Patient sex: M
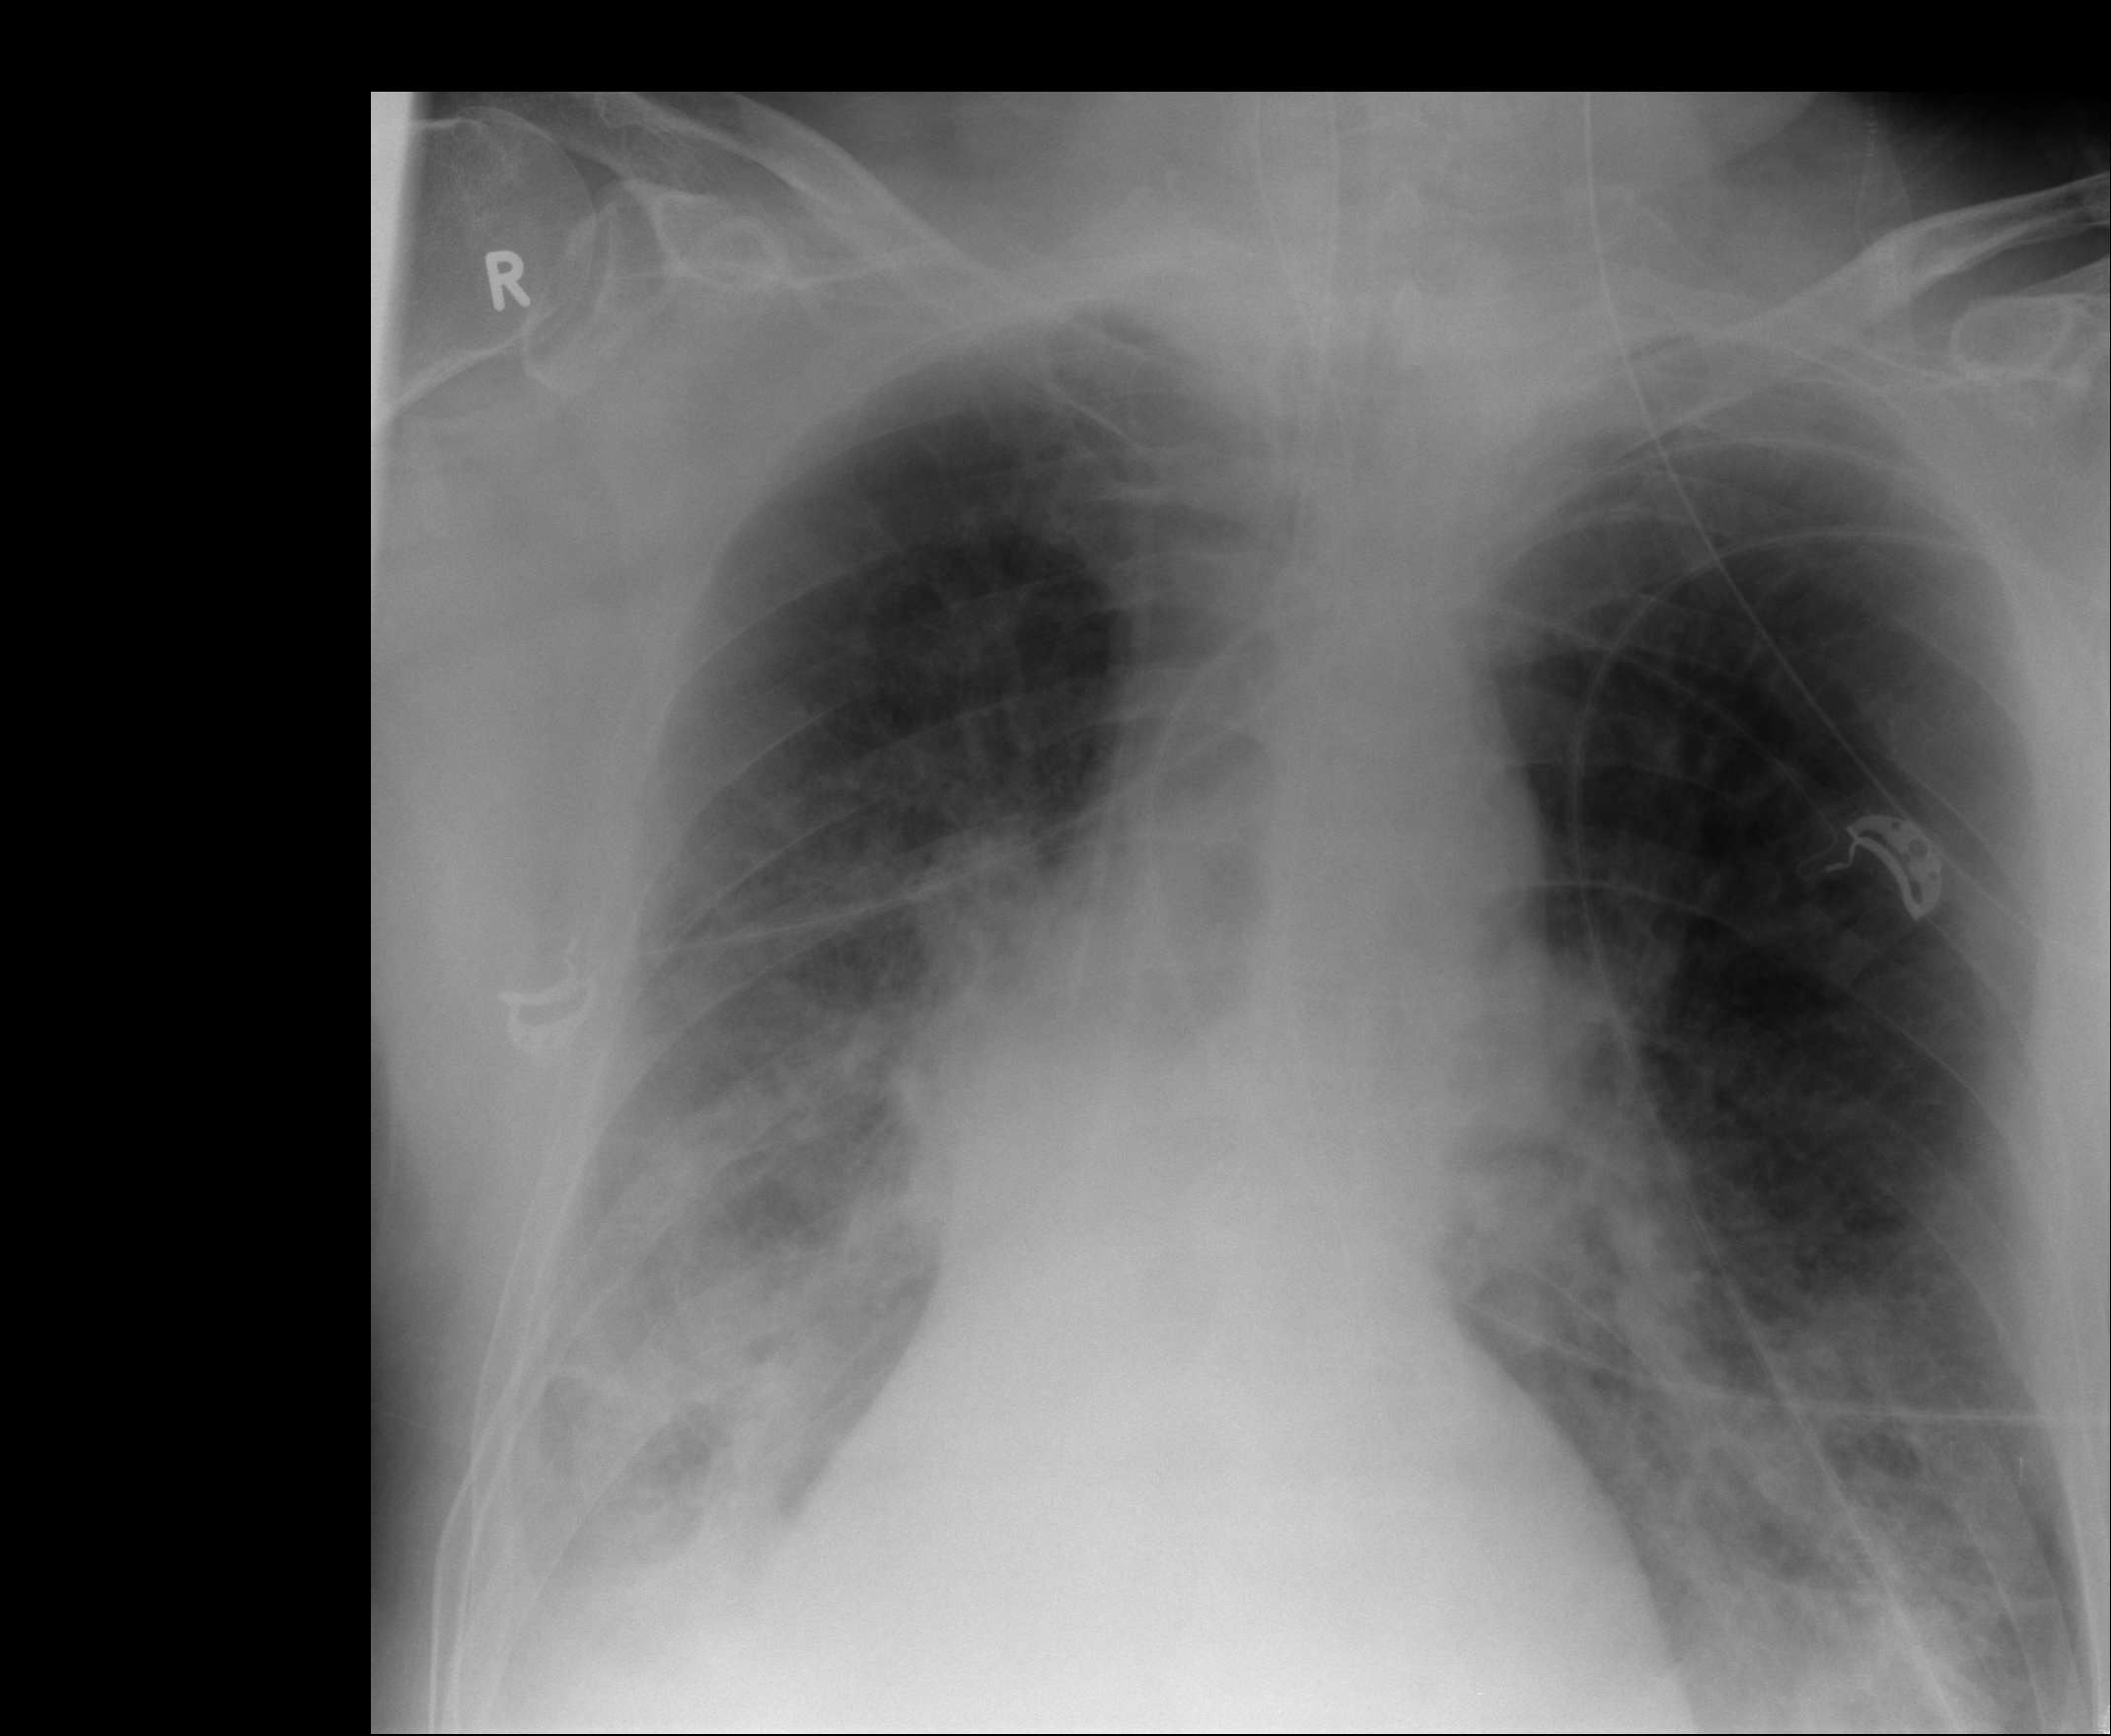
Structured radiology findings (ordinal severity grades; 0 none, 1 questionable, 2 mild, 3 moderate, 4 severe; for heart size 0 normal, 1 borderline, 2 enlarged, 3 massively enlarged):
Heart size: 0
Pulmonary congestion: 2
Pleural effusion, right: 0
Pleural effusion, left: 0
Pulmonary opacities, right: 3
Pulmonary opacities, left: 2
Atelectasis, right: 3
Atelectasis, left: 1